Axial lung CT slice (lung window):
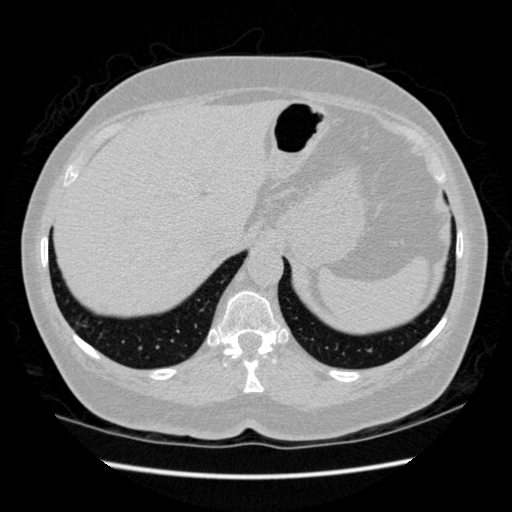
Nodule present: no